Question: It's been all day, I'm trying to do what I thought it was a simple task: implementing a fragment that display different views based on internet availability.
To be clear: try to start youtube app without connectivity, you will see a beautiful error screen with a 'Retry' button. When you click the button the fragment (of just the view, or something else) reloads and, if internet is now available, display the correct items.
I have two fragments inside a ViewPager. I want the first fragment to display an error message and a 'Retry' button. When the button is pressed, just like the youtube app does, I want to reload the content of the fragments and display the correct stuff, if the network is available.
I've tried replacing the entire fragment from inside itself and from the main activity, changing the view programmatically and other stuff by I hadn't any success.
Please help!

EDIT:
I can display the error view, I just check the internet availability inside the OnCreateView method:
'''
@Override
public View onCreateView(final LayoutInflater inflater, final ViewGroup container, final Bundle savedInstanceState) {
final View view;
if(CheckNetwork.isInternetAvailable(getActivity())){
view = inflater.inflate(R.layout.fragment_with_connection, container, false);
}
else{
view = inflater.inflate(R.layout.layout_no_connectivity, container, false);
Button button = (Button)view.findViewById(R.id.button_retry);
button.setOnClickListener(new View.OnClickListener() {
@Override
public void onClick(View mview) {
//DUNNO WAT TO DO
}
});
'''
}
EDIT:
I have used the answer by @daro2189 to solve my problem, who was slightly different: in this case I only need to change the view of ONE of two fragments inside a view pager.
'''
@Override
public View onCreateView(final LayoutInflater inflater, final ViewGroup container, final Bundle savedInstanceState) {
View view = inflater.inflate(R.layout.fragment_with_connection, container, false);
initNoInternetView(view);
if (!CheckNetwork.isInternetAvailable(getActivity())) {
if (noInternetView != null) {
View child = view.findViewById(R.id.child );
child.setVisibility(View.GONE);
noInternetView.setVisibility(View.VISIBLE);
}
} else {
getInfoFromInternet();
}
return view;
}
private void initNoInternetView(final View view) {
if(view == null)
return;
RelativeLayout parentView = (RelativeLayout)view.findViewById(R.id.layout_no_connectivity);
LayoutInflater inflater = (LayoutInflater)getActivity().getSystemService(getActivity().LAYOUT_INFLATER_SERVICE);
noInternetView = inflater.inflate(R.layout.layout_no_connectivity, null);
noInternetView.setVisibility(View.GONE);
parentView.addView(noInternetView);
final Button button = (Button)noInternetView.findViewById(R.id.button_retry);
button.setOnClickListener(new View.OnClickListener() {
@Override
public void onClick(View mview) {
if(!CheckNetwork.isInternetAvailable(getActivity())){
if(noInternetView != null){
noInternetView.setVisibility(View.VISIBLE);
noInternetView.bringToFront();
}
} else {
if(noInternetView != null){
noInternetView.setVisibility(View.GONE);
View child = view.findViewById(R.id.child);
child.setVisibility(View.VISIBLE);
getInfoFromInternet();
}
}
}
});
}
'''
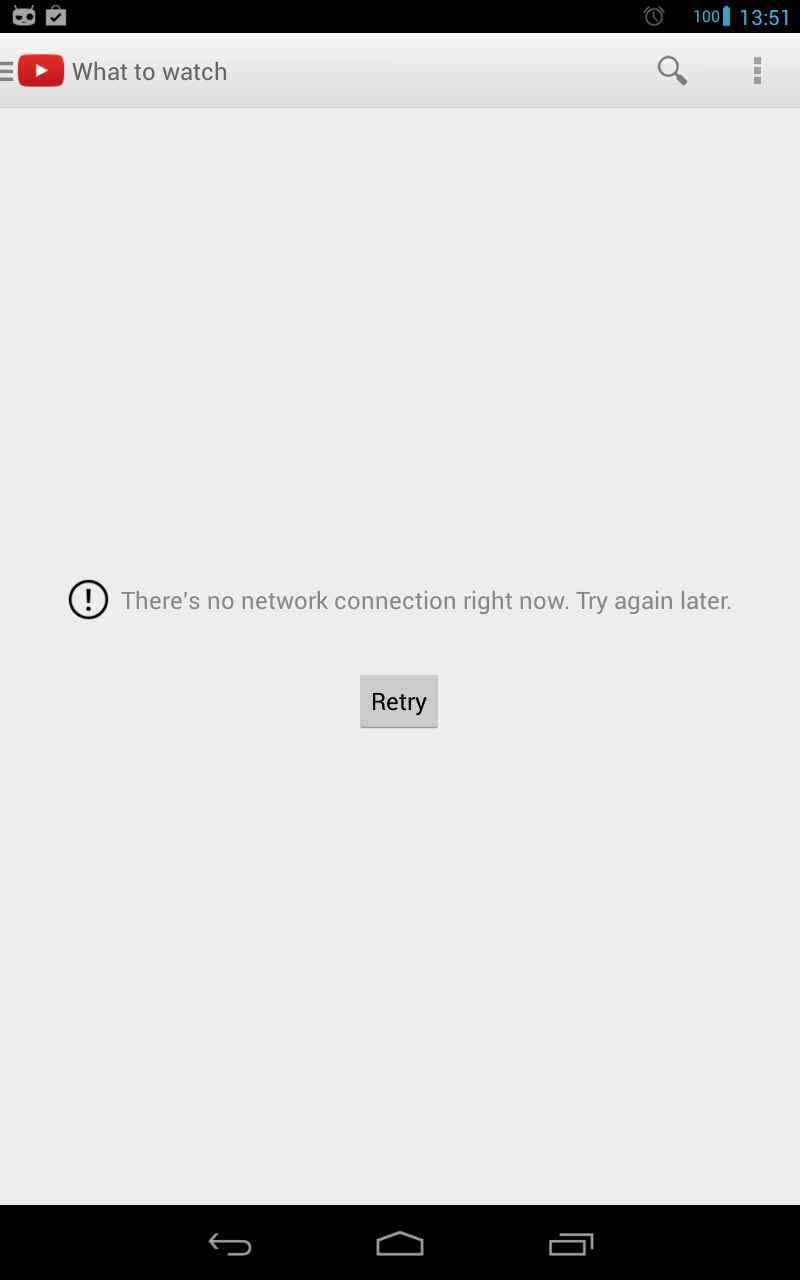
Answer: Please provide some code.
My tips:
In main layout you should have FragmentLayout with id=main_fragment
In activity create method "noInternetView()" which show on id=main_fragment a fragment with button "no internet"
When is no internet run function noInternetView() other shows normal view
Some code:
'''
//This code put into noInterneView() - because it opens fragment with no internet layout
FragmentTransaction ft = getActivity().getFragmentManager().beginTransaction();
NoInternetFragment bdf = new NoInternetFragment();
ft.replace(R.id.main_fragment, bdf);
ft.addToBackStack(null);
ft.commit();
'''
By changing Fragment use code above to open normal fragment
And:
'''
If(noInternetConnection){
//open fragment with no internet laout - code above
} else {
//open fragment with normal layout
}
'''
I hope I help :)
--- UPDATE -----
'''
private View noInternetView = null;
@Override
public View onCreateView(final LayoutInflater inflater, final ViewGroup container, final Bundle savedInstanceState) {
View view = inflater.inflate(R.layout.fragment_with_connection, container, false);
initNoInternetView(view);
if(!CheckNetwork.isInternetAvailable(getActivity())){
if(noInternetView != null)
noInternetView.setVisibility(View.VISIBLE);
}
}
private void initNoInternetView(View view){
if(view == null)
return;
RelativeLayout parentView = (RelativeLayout)view.findViewById(R.id.parent_view);
LayoutInflater inflater = (LayoutInflater)getSystemService(Context.LAYOUT_INFLATER_SERVICE);
noInternetView = inflater.inflate(R.layout.layout_no_connectivity, null);
parentView.addView(noInternetView);
final Button button = (Button)noInternetView.findViewById(R.id.button_retry);
button.setOnClickListener(new View.OnClickListener() {
@Override
public void onClick(View mview) {
if(!CheckNetwork.isInternetAvailable(getActivity())){
if(noInternetView != null){
noInternetView.setVisibility(View.VISIBLE);
noInternetView.bringToFront();
}
} else {
if(noInternetView != null)
noInternetView.setVisibility(View.GONE);
}
}
});
}
//XML layout
//Remember to in xml layout (fragment_with_connection) your main layout was a //RelativeLayout with id parent_view
//something like this:
<?xml version="1.0" encoding="utf-8"?>
<RelativeLayout xmlns:android="http://schemas.android.com/apk/res/android"
android:id="@+id/parent_view"
android:layout_width="match_parent"
android:layout_height="match_parent">
//here put your view pager
</RelativeLayout>
'''